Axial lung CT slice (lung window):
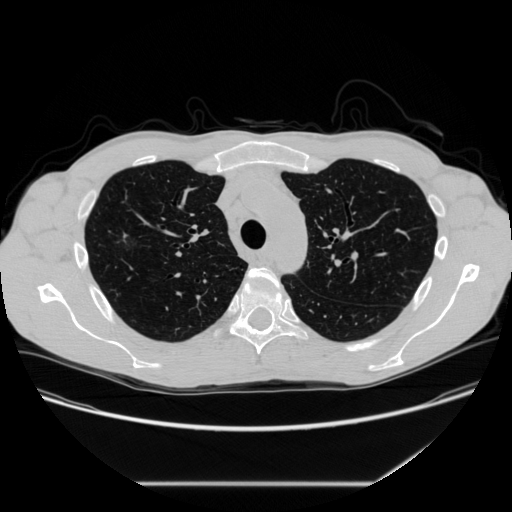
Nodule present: no